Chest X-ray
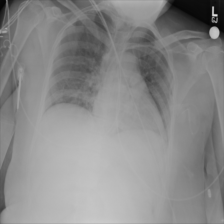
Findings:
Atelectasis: negative
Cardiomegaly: negative
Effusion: negative
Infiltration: negative
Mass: negative
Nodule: negative
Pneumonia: negative
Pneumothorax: negative
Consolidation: negative
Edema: negative
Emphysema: negative
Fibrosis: negative
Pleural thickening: negative
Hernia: negative